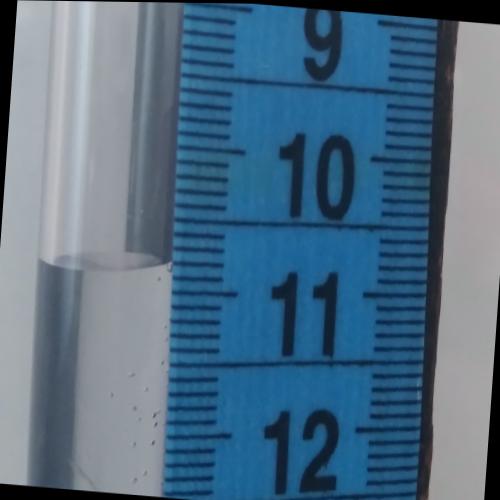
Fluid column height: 10.8 cm